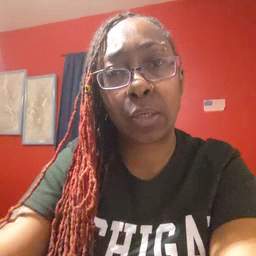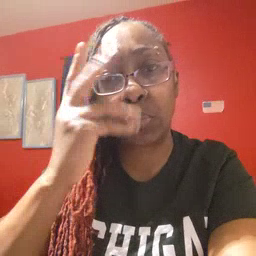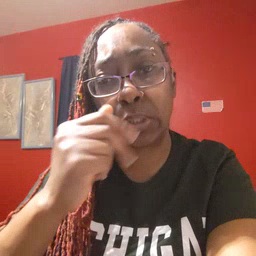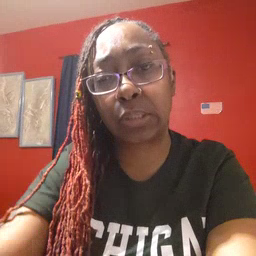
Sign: pretty